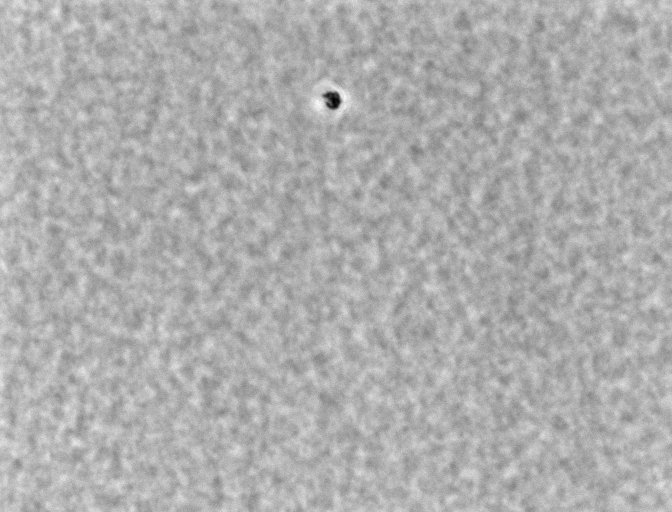
Listeria innocua